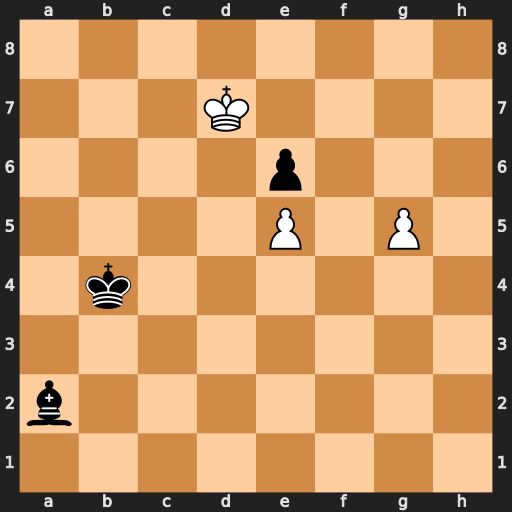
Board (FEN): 8/3K4/4p3/4P1P1/1k6/8/b7/8
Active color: w
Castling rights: -
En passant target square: -
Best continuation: g6 Bb1 g7 Bh7 Kxe6